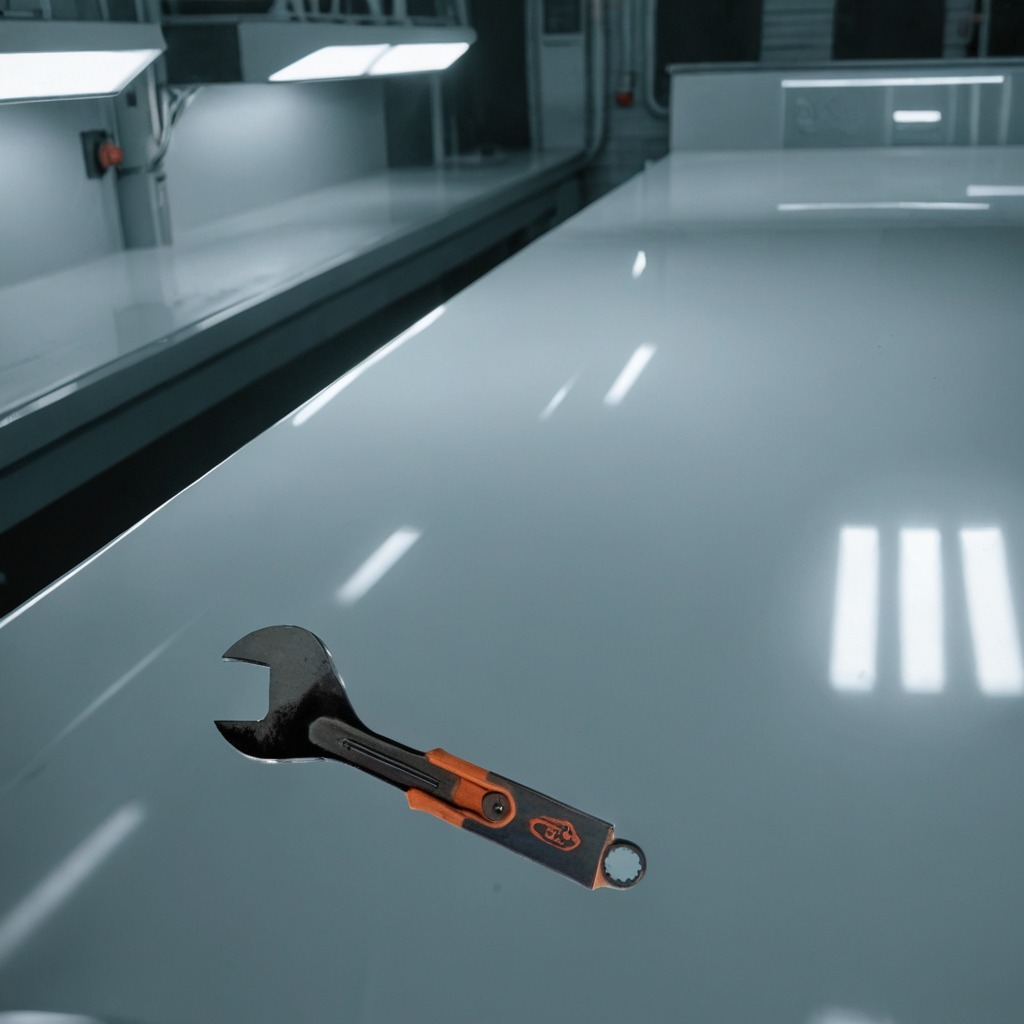
An wrench lies on the table.